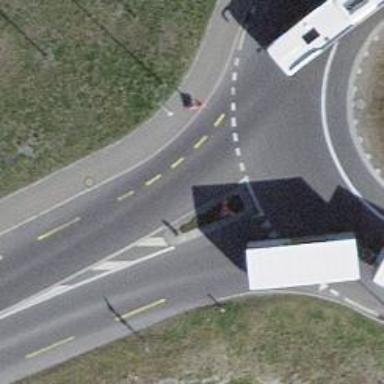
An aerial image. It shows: Road with "give way" sign.